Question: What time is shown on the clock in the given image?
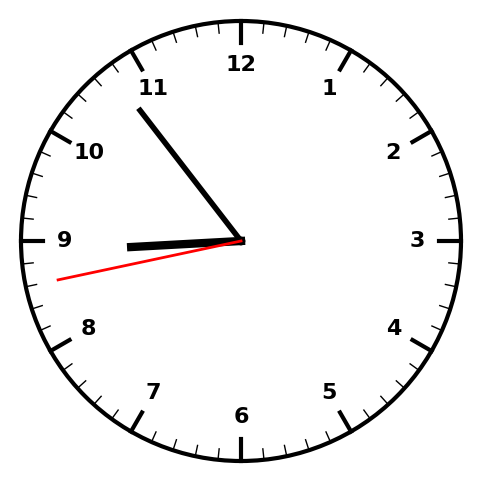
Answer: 08:53:43